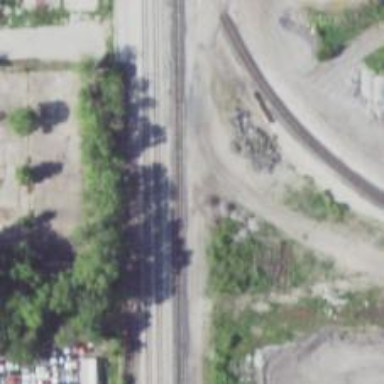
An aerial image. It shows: Abandoned railway yard is depicted.